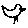
Label: bird